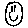
Label: smiley face